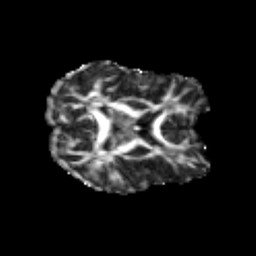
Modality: FA
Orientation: axial
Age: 19
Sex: female
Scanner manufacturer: siemens
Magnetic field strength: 3 T
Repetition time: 3.5 s
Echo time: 0.125 s